Aerial crown-view tile of a tropical tree (Barro Colorado Island, Panama), acquired 20241014:
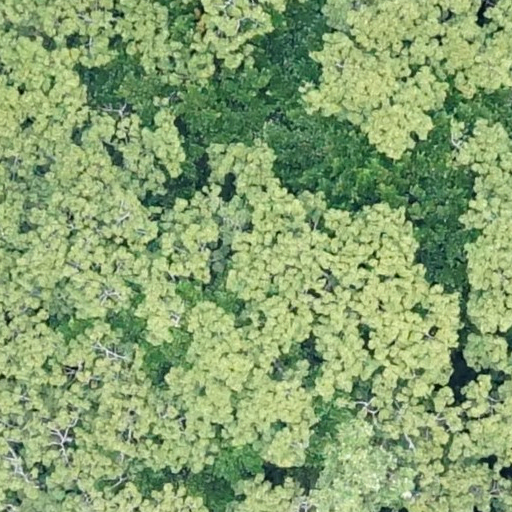
Species: Ceiba pentandra
GBIF accepted scientific name: Ceiba pentandra
Crown area: 1192.114 m²